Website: home-depot
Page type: billing-address
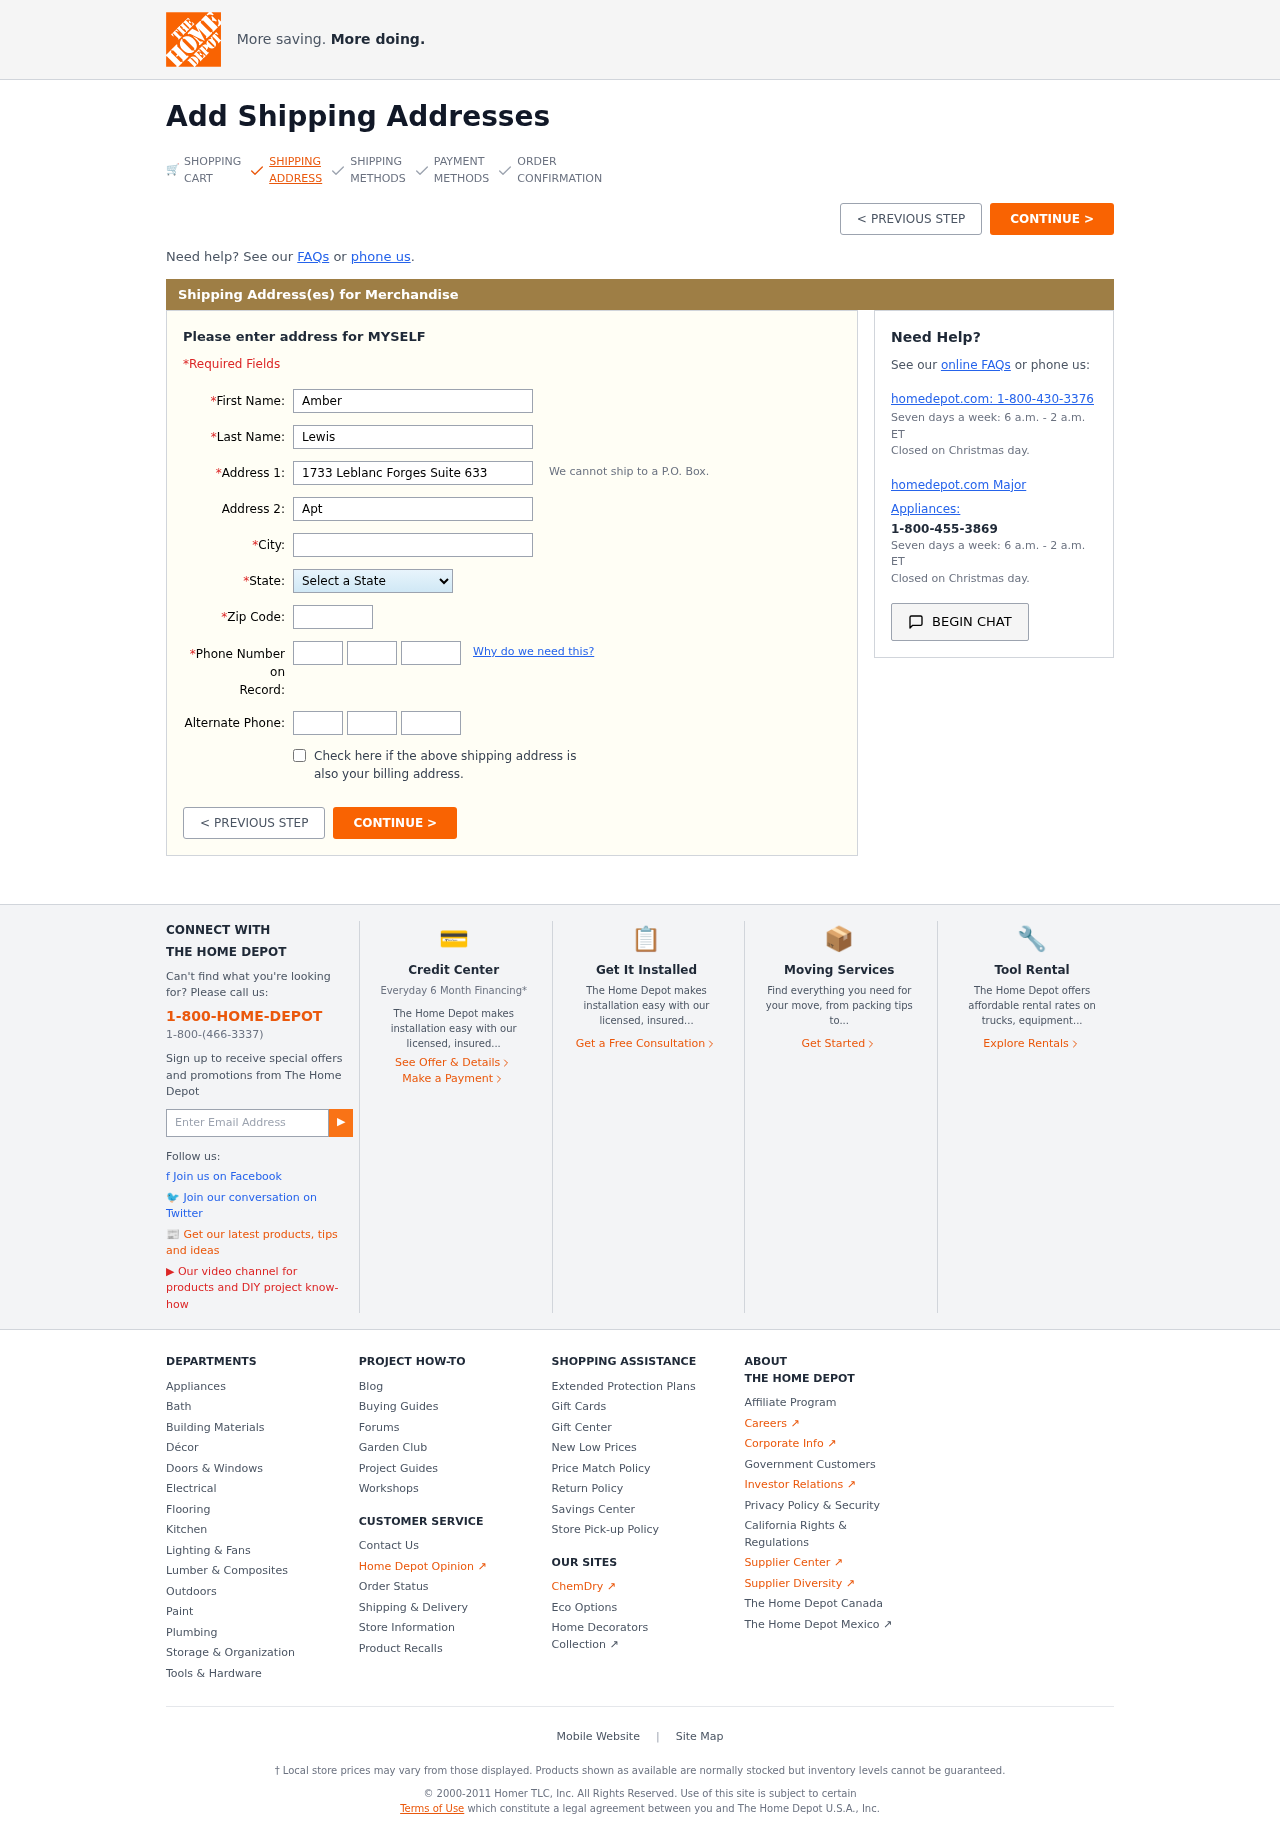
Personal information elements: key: PII_STATE
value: North Dakota
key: PII_FIRSTNAME
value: Amber
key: PII_LASTNAME
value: Lewis
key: PII_STREET
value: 1733 Leblanc Forges Suite 633
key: PII_STREET2
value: Apt. 773
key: PII_CITY
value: Alanmouth
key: PII_POSTCODE
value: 01766
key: PII_PHONE_AREA
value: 985
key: PII_PHONE_PREFIX
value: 914
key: PII_PHONE_LINE
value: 4027